Question: Hi in my app I've a TableView in which I show something and I want to search in this TableView for a text I write in the search bar, so I followed this <URL>.
In my app I'm having a problem, when I run the app and I try to search a letter it crash and in xCode I see this information: 'Terminating app due to uncaught exception 'NSUnknownKeyException', reason: '[<__NSCFString 0x9e45990> valueForUndefinedKey:]: this class is not key value coding-compliant for the key name.''. I checked my Storyboard to see if I have something wrong, but it's all ok. So I guess the problem it's in the code, I will post here my code and I hope you can help me what's wrong.
'''
#import "TableWasteViewController.h"
#import "WasteXmlParser.h"
#import "WasteDetailViewController.h"
@interface TableWasteViewController ()
@property(nonatomic,strong)NSArray *arrayWastes;
@property(nonatomic,strong)NSMutableArray *typeOfWaste;
@property(nonatomic,strong)NSMutableArray *typeOfBin;
@property(nonatomic,strong)NSMutableArray *indexWastes;
@property(nonatomic,strong)NSMutableArray *typeOfWasteBackup;
@end
@implementation TableWasteViewController
@synthesize searchBar;
@synthesize filteredWasteArray;
@synthesize typeOfWaste;
- (id)initWithNibName:(NSString *)nibNameOrNil bundle:(NSBundle *)nibBundleOrNil
{
self = [super initWithNibName:nibNameOrNil bundle:nibBundleOrNil];
if (self) {
// Custom initialization
}
return self;
}
- (void)viewDidLoad
{
[super viewDidLoad];
// Do any additional setup after loading the view.
WasteXmlParser *parser = [[WasteXmlParser alloc]init];
[parser parseWasteXml];
self.arrayWastes = [[NSArray alloc]init];
self.arrayWastes = [parser.arrayWastes mutableCopy];
self.indexWastes = [[NSMutableArray alloc]init];
typeOfWaste = [[NSMutableArray alloc]init];
self.typeOfBin = [[NSMutableArray alloc]init];
for (int i = 0; i < [self.arrayWastes count]; i++) {
[typeOfWaste addObject:[self.arrayWastes[i] objectForKey:@"type"]];
}
self.filteredWasteArray = [NSMutableArray arrayWithCapacity:[self.typeOfWaste count]];
self.typeOfWasteBackup = [self.typeOfWaste mutableCopy];
}
#pragma mark Content Filtering
- (void)filterContentForSearchText:(NSString*)searchText scope:(NSString*)scope {
[self.filteredWasteArray removeAllObjects];
NSPredicate *predicate = [NSPredicate predicateWithFormat:@"SELF.name contains[c] %@", searchText];
filteredWasteArray = [NSMutableArray arrayWithArray:[typeOfWaste filteredArrayUsingPredicate:predicate]];
}
#pragma mark - UISearchDisplayController Delegate Methods
- (BOOL)searchDisplayController:(UISearchDisplayController *)controller shouldReloadTableForSearchString:(NSString *)searchString {
[self filterContentForSearchText:searchString scope:
[[self.searchDisplayController.searchBar scopeButtonTitles] objectAtIndex:[self.searchDisplayController.searchBar selectedScopeButtonIndex]]];
return YES;
}
- (BOOL)searchDisplayController:(UISearchDisplayController *)controller shouldReloadTableForSearchScope:(NSInteger)searchOption {
[self filterContentForSearchText:self.searchDisplayController.searchBar.text scope:
[[self.searchDisplayController.searchBar scopeButtonTitles] objectAtIndex:searchOption]];
return YES;
}
- (NSInteger)tableView:(UITableView *)tableView numberOfRowsInSection:(NSInteger)section
{
//return self.arrayWastes.count;
if (self.tableWaste == self.searchDisplayController.searchResultsTableView) {
return [filteredWasteArray count];
} else {
return [self.arrayWastes count];
}
}
- (UITableViewCell *)tableView:(UITableView *)tableView cellForRowAtIndexPath:(NSIndexPath *)indexPath
{
static NSString *CellIdentifier = @"Cell";
UITableViewCell *cell = [tableView dequeueReusableCellWithIdentifier:CellIdentifier];
UIFont *myFont = [UIFont fontWithName:@"Arial" size:14.0];
if (cell == nil) {
cell = [[UITableViewCell alloc]initWithStyle:UITableViewCellStyleDefault reuseIdentifier:CellIdentifier];
}
cell.textLabel.font = myFont;
cell.textLabel.numberOfLines = 2;
//cell.textLabel.text = [self.arrayWastes[indexPath.row]objectForKey:@"type"];
if (self.tableWaste == self.searchDisplayController.searchResultsTableView) {
cell.textLabel.text = [self.filteredWasteArray[indexPath.row]objectForKey:@"type"];
} else {
cell.textLabel.text = [self.arrayWastes[indexPath.row]objectForKey:@"type"];
}
return cell;
}
- (void)prepareForSegue:(UIStoryboardSegue *)segue sender:(id)sender {
NSIndexPath *indexPath = [self.tableWaste indexPathForSelectedRow];
WasteDetailViewController *vc = segue.destinationViewController;
vc.typeOfWaste = [self.arrayWastes[indexPath.row]objectForKey:@"type"];
vc.typeOfBin = [self.arrayWastes[indexPath.row]objectForKey:@"place"];
vc.urlPic = [self.arrayWastes[indexPath.row]objectForKey:@"imgUrl"];
}
- (void)didReceiveMemoryWarning
{
[super didReceiveMemoryWarning];
}
- (IBAction)backToHome:(id)sender {
[self dismissViewControllerAnimated:YES completion:nil];
}
@end
'''
Thank you!
I post here the screen of my storyboard in which you can see the connection of the tableview controller.

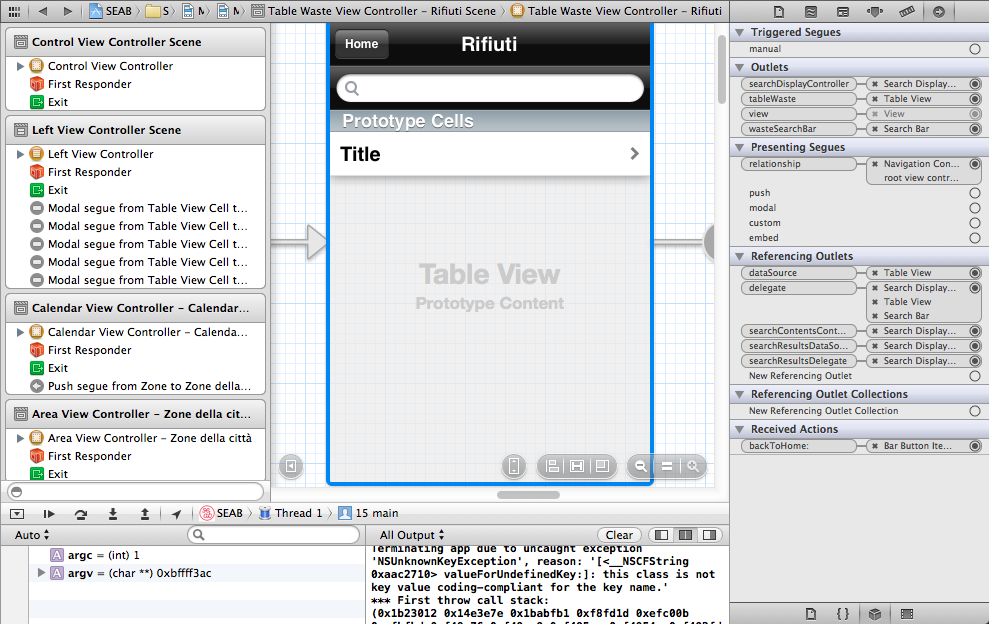
Answer: Check your storyboard once more, there you should find orphan 'IBOutlet' called 'name', remove that and build. It should work fine. Good Luck!